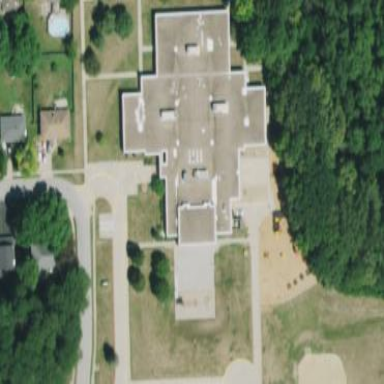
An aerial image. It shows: School building.